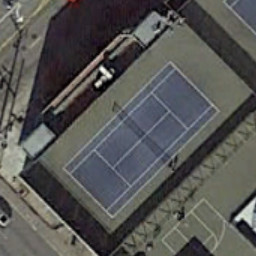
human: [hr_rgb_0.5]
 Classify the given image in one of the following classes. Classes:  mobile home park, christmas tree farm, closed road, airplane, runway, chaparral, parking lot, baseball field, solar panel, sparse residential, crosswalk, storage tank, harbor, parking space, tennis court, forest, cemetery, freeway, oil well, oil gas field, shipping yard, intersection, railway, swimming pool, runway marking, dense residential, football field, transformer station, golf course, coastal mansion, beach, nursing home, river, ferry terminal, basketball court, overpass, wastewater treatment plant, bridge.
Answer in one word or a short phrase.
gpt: tennis court